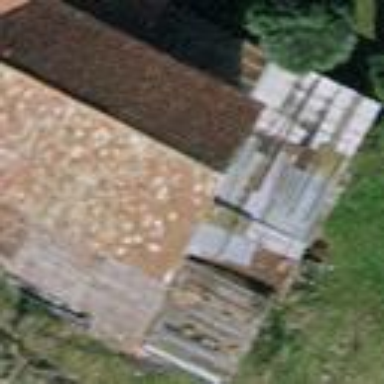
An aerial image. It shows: View of roof of building.